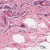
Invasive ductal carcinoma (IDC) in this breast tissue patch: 0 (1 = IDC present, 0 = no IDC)